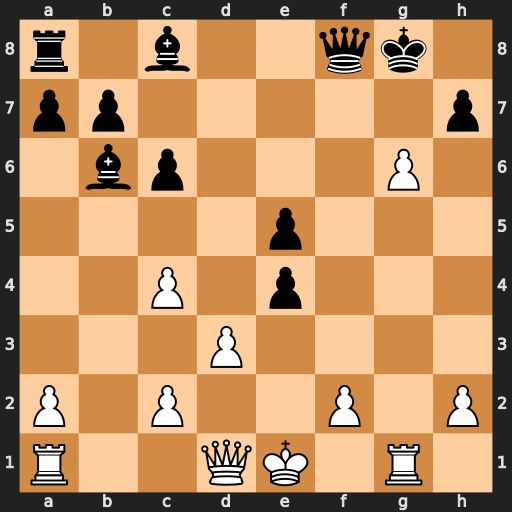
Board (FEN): r1b2qk1/pp5p/1bp3P1/4p3/2P1p3/3P4/P1P2P1P/R2QK1R1
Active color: w
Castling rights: Q
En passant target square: -
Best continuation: gxh7+ Kh8 Rg8+ Kxh7 Rxf8